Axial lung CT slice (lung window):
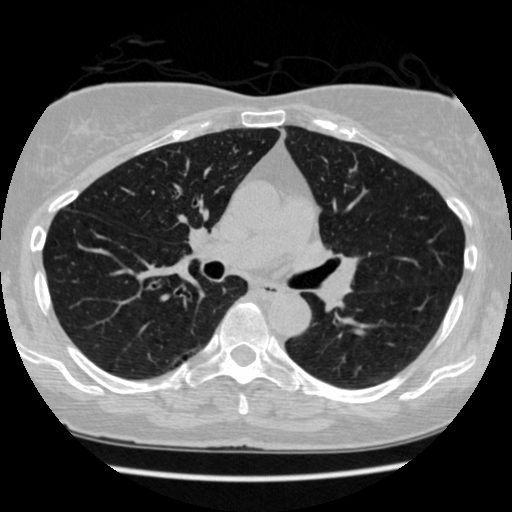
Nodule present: yes
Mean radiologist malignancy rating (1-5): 1